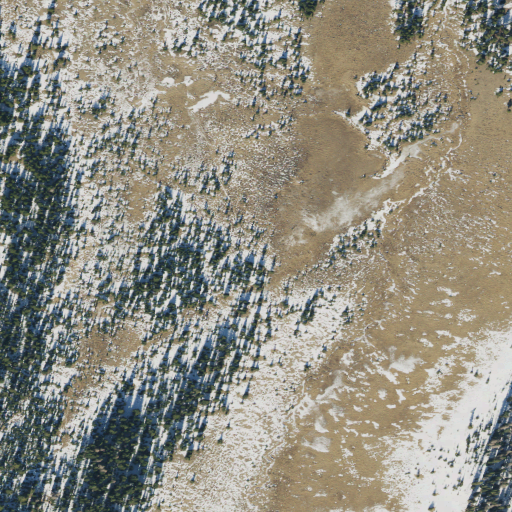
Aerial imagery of plain(s) in Utah named Weyman Park containing woody wetlands and evergreen forest